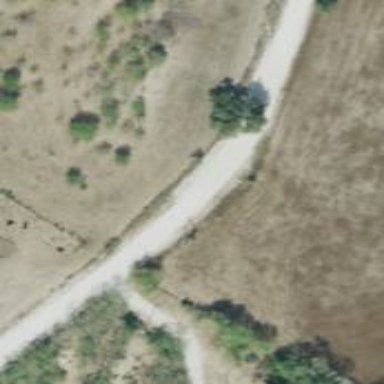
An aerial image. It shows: Unclassified road.